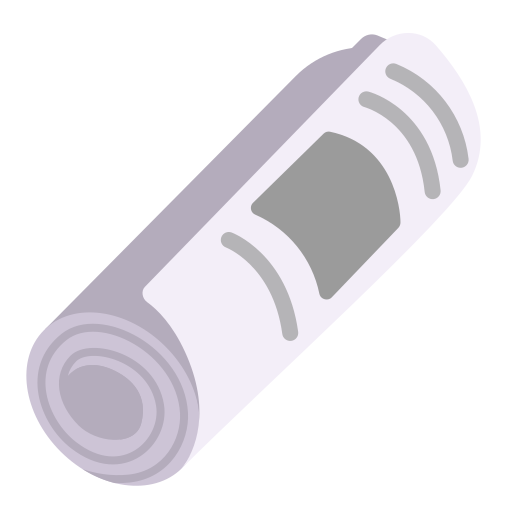
rolled up newspaper flat